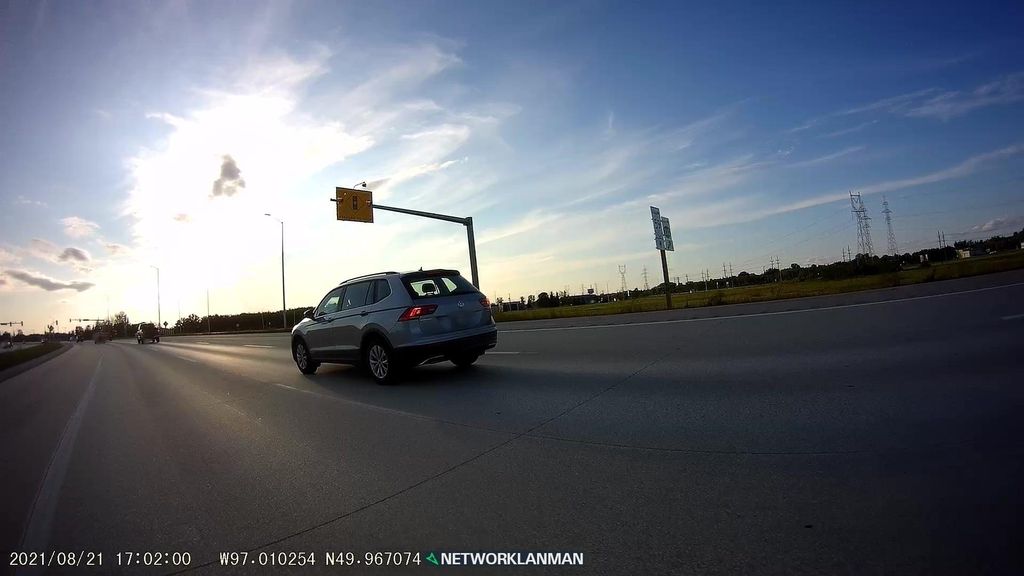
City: winnipeg